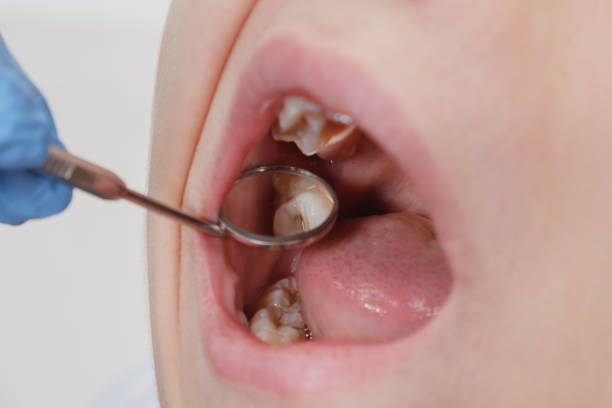
Condition: Caries